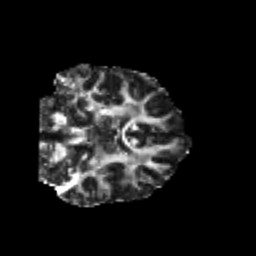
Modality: FA
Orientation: coronal
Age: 28
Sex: female
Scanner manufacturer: siemens
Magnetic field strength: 3 T
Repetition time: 3.5 s
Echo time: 0.104 s